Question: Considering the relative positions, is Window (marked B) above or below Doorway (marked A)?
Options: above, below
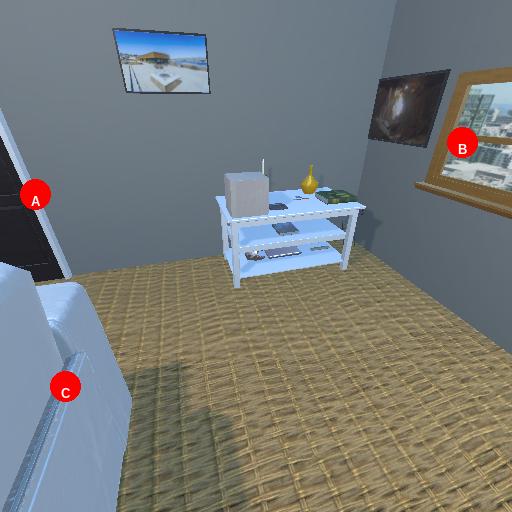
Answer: above